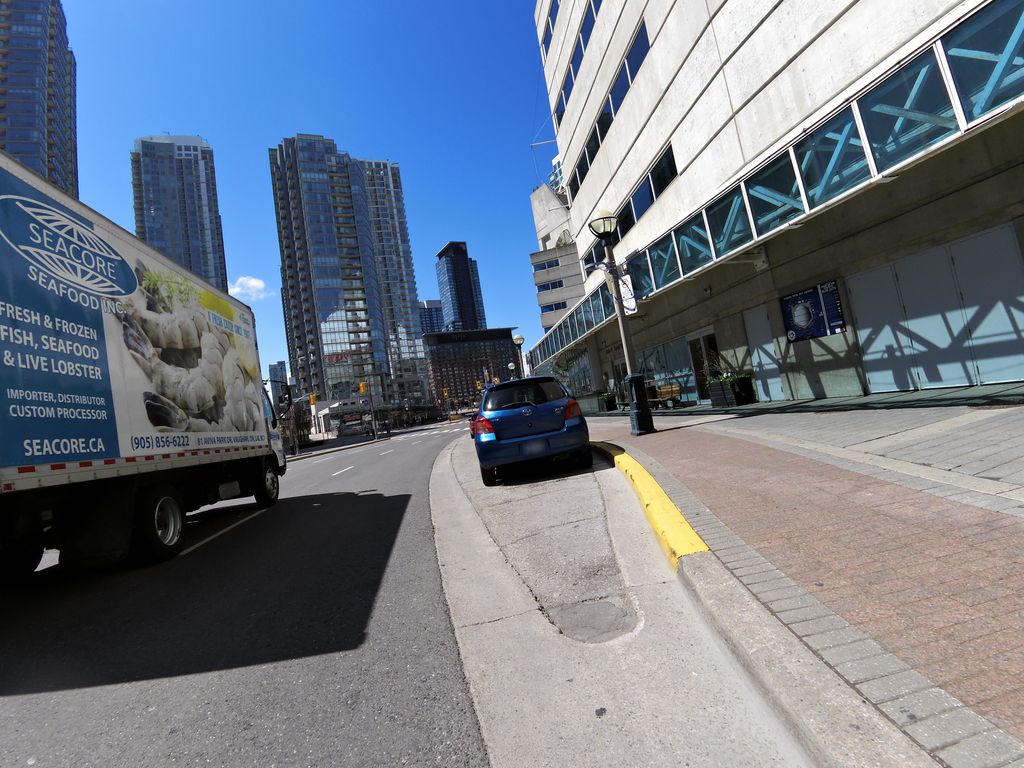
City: toronto